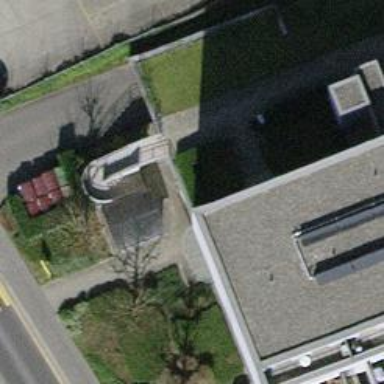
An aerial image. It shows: Kindergarten.